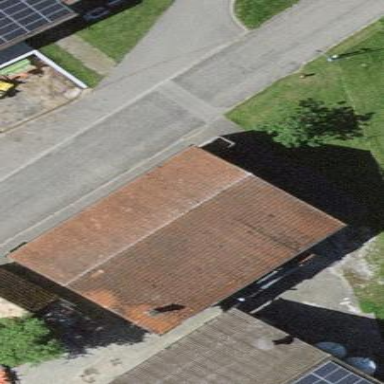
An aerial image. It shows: Farm auxiliary building.